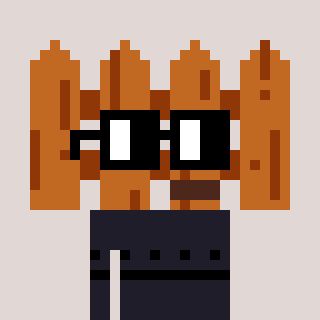
a pixel art character with square black glasses, a fence-shaped head and a grayscale-colored body on a warm background